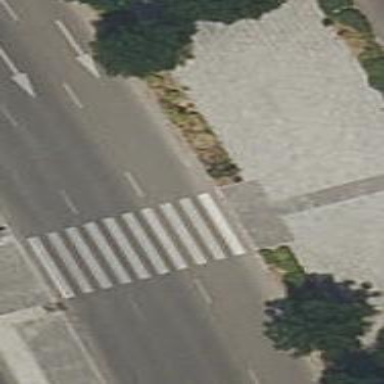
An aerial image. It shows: Uncontrolled crossing on the road.